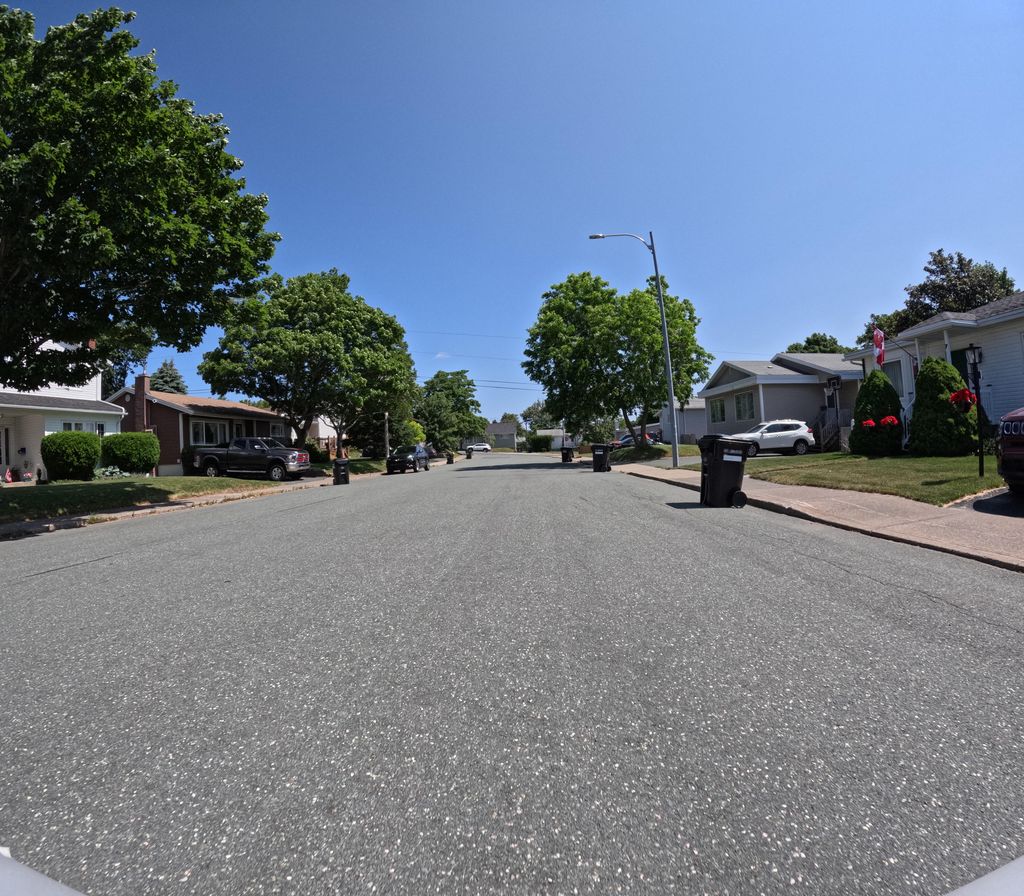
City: st_johns